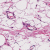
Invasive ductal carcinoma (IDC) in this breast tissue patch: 0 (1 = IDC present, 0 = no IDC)